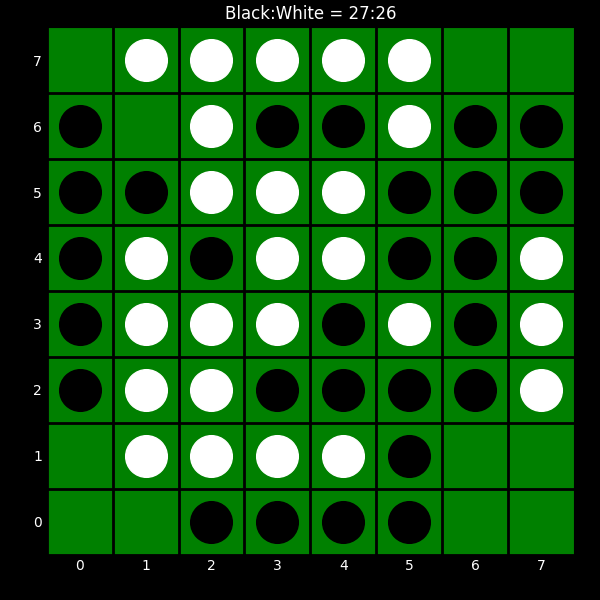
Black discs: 27
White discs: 26